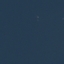
Land use / land cover class: SeaLake